【题型】填空题　【知识点】解析几何　【难度】medium
已知点 \( A \) 的坐标为 \( (3,2) \)，点 \( F \) 为抛物线 \( y^2 = 2x \) 的焦点，若点 \( P \) 在此抛物线上移动，求 \( |PA| + |PF| \) 取得最小值时点 \( P \) 的坐标是 \underline{\qquad}.
【解答】
\noindent
【答案】\( (2,2) \)

\vspace{0.8em}
\noindent
【分析】根据抛物线的定义，把 \( |PA| + |PF| \) 转化为 \( |PA| + |PM| \)，利用当 \( M,P,A \) 三点共线时，\( |PA| + |PF| \) 取得最小值，把 \( y=2 \) 代入抛物线 \( y^2 = 2x \) 解得 \( x \) 值，即得 \( P \) 的坐标.

\vspace{0.8em}
\noindent
【详解】根据题意，作图如下，

\noindent
设点 \( P \) 在其准线 \( x = -\dfrac{1}{2} \) 上的射影为 \( M \)，

\noindent
由抛物线的定义得 \( |PF| = |PM| \)，

\noindent
所以欲使 \( |PA| + |PF| \) 取得最小值，就是使 \( |PA| + |PM| \) 最小，

\noindent
\( \because |PA| + |PM| \geq |AM| = 3 + \dfrac{1}{2} = \dfrac{7}{2} \)，当且仅当 \( M,P,A \) 三点共线时，等号成立.

\noindent
即点 \( P \) 的纵坐标 \( y_0 = 2 \)，

\noindent
设点 \( P \) 的横坐标为 \( x_0 \)，

\noindent
\( \because P(x_0, 2) \) 为抛物线 \( y^2 = 2x \) 上的点，\( \therefore x_0 = 2 \)，

\noindent
所以点 \( P \) 的坐标为 \( (2,2) \).

\noindent
故答案为：\( (2,2) \).

\vspace{1em}
\noindent

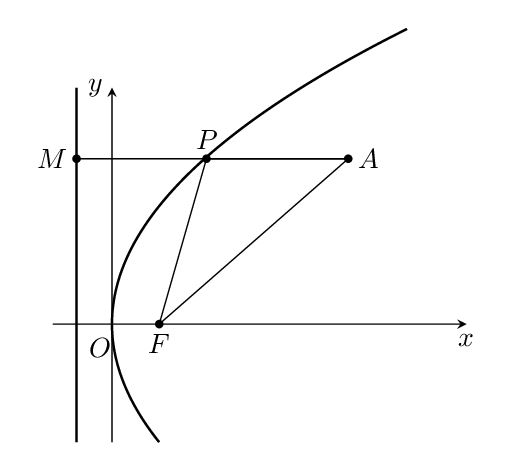